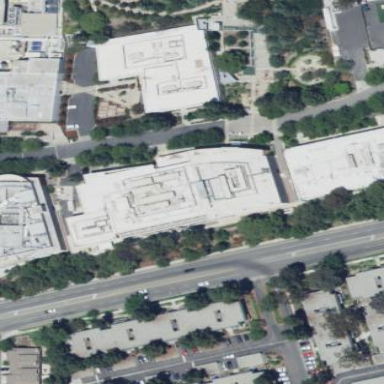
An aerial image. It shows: Office building.